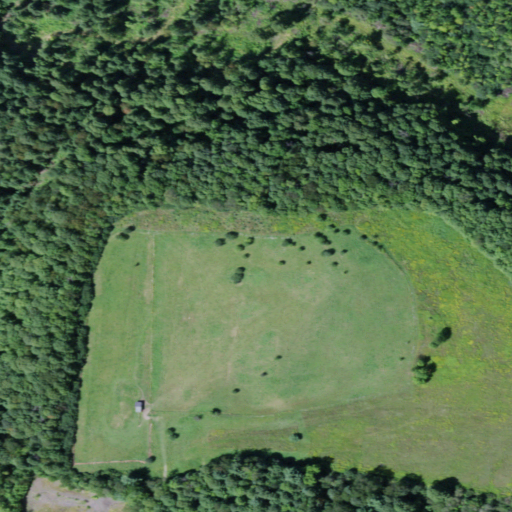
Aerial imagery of mountain in New York named Cragfoot Hill containing deciduous forest, pasture, and mixed forest